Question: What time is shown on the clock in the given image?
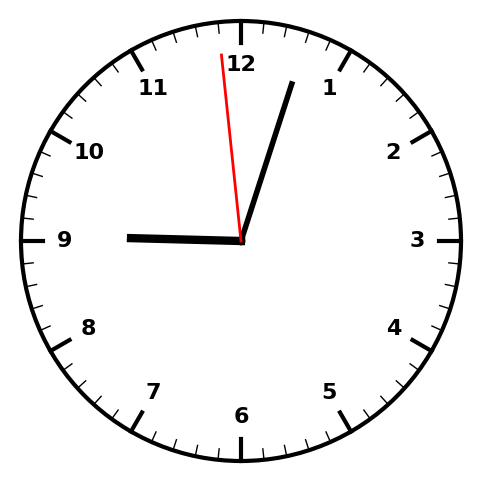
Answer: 09:02:59